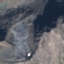
Label: HerbaceousVegetation